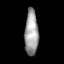
Tissue: prostate
Cell type: T cells
Senescence score: 0.7252
Nuclear area (px): 614
Mean DAPI intensity: 157.441